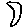
Label: moon